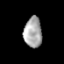
Tissue: prostate
Cell type: T cells
Senescence score: 0.3551
Nuclear area (px): 538
Mean DAPI intensity: 167.437